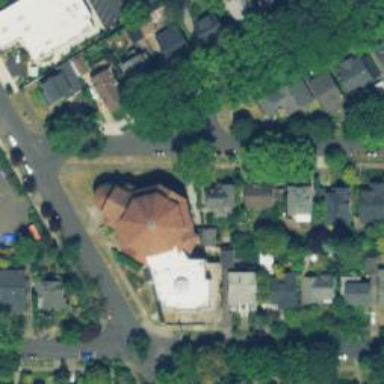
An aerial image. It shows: Building serving as place of worship.